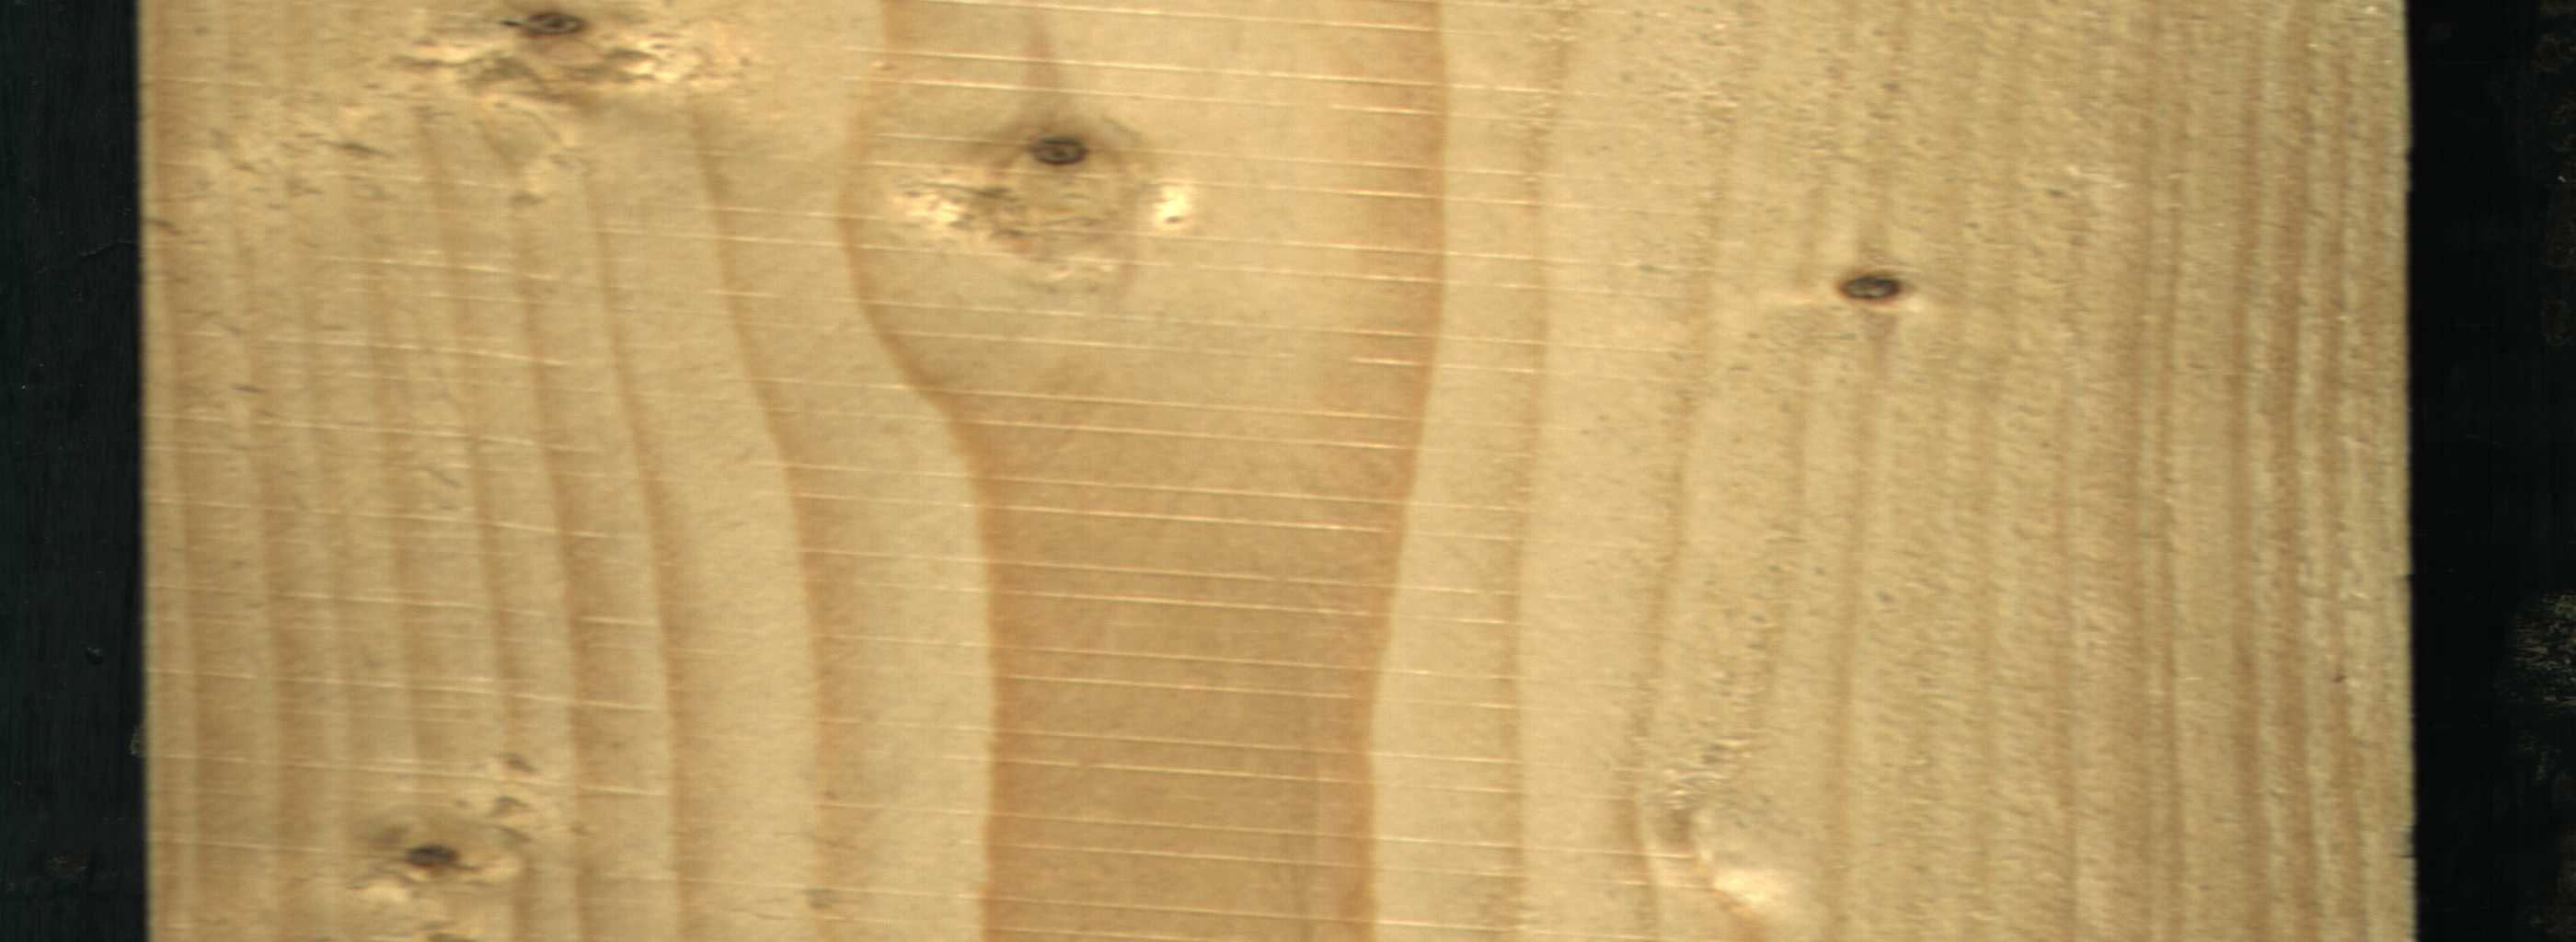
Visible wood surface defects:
Dead_Knot
Live_Knot
Live_Knot
Live_Knot